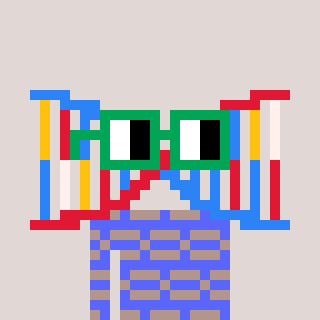
a pixel art character with square green glasses, a dna-shaped head and a purple-colored body on a warm background